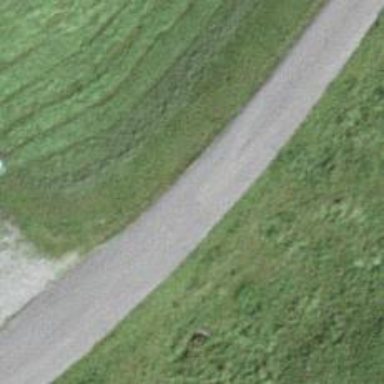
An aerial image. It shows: Unclassified road with asphalt surface. The road has grade1 tracktype.